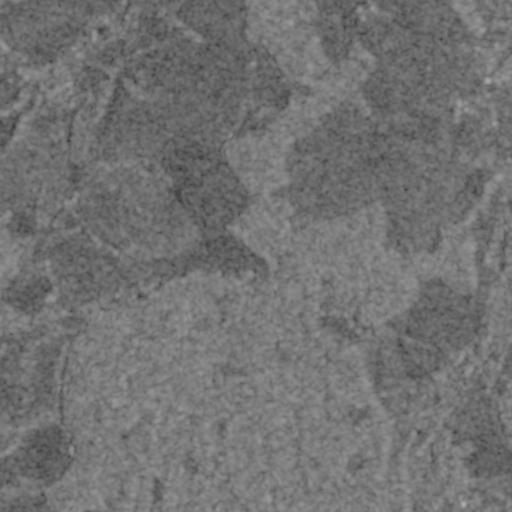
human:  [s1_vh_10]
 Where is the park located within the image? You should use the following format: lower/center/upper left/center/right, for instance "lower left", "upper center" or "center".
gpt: The park is located in the upper right of the image.
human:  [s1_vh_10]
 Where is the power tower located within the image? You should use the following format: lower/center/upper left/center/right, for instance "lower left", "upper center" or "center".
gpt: The power tower is located in the center left of the image.
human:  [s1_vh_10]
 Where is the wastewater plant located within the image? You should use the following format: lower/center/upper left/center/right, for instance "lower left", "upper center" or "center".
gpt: The wastewater plant is located in the upper left of the image.
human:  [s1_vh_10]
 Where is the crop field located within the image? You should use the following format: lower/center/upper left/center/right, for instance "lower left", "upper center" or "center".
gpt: There is no crop field in the image.

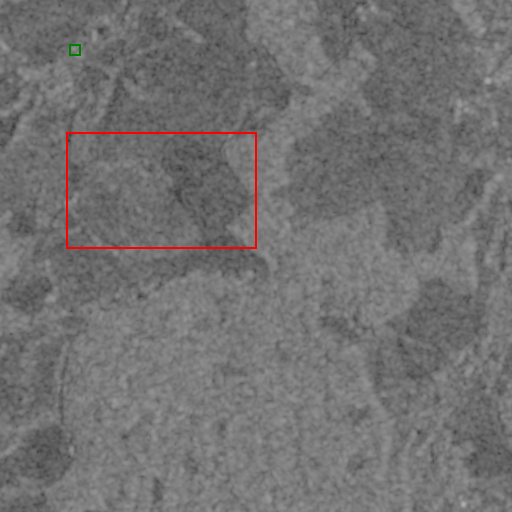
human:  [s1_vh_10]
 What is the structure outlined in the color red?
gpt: The structure outlined in red is a crop field.
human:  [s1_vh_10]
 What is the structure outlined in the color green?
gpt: The structure outlined in green is a wastewater plant.
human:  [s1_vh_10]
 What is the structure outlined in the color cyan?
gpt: There is no cyan outline.